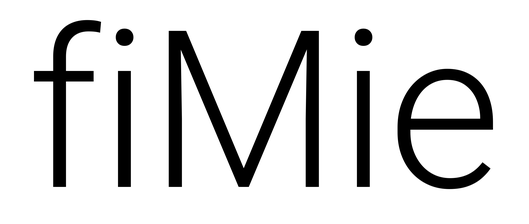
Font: Roboto_Light